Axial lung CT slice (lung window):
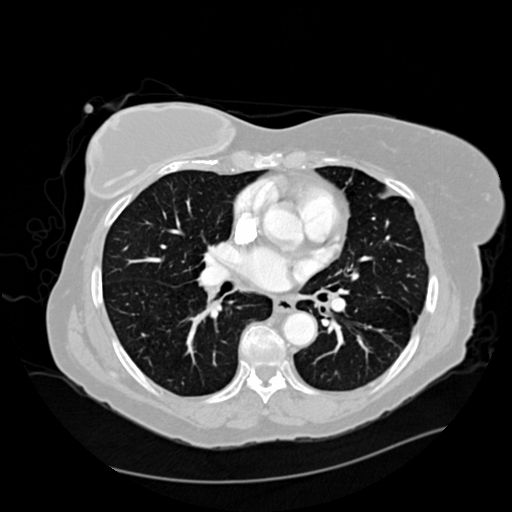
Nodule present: no